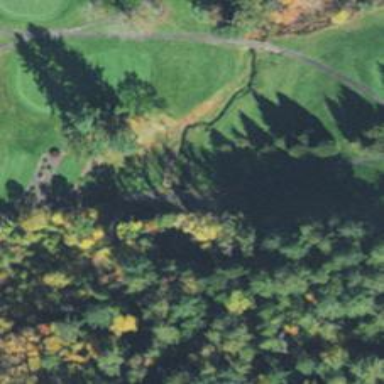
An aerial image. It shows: Path bridge over golf course.